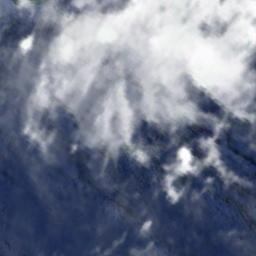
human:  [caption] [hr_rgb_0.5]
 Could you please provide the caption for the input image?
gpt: The stratus clouds are located above the surface of the sea while some ups and downs are on the ocean floor .

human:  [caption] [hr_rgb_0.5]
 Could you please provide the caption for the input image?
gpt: There is a little thin cloud above the farmland .

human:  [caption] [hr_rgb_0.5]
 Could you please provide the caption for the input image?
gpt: The white cloud is above blue sea .

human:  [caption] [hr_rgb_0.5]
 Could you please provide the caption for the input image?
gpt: Large fluffy white clouds on blue sea .

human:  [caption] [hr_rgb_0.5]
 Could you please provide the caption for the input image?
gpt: There are thick white clouds over a blue sea .